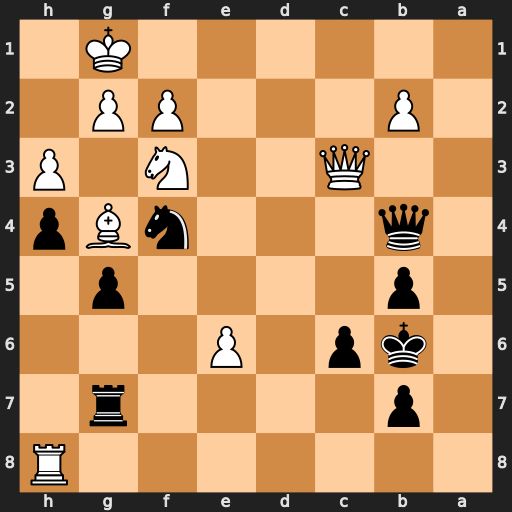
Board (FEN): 7R/1p4r1/1kp1P3/1p4p1/1q3nBp/2Q2N1P/1P3PP1/6K1
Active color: b
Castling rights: -
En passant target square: -
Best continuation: Ne2+ Kf1 Nxc3